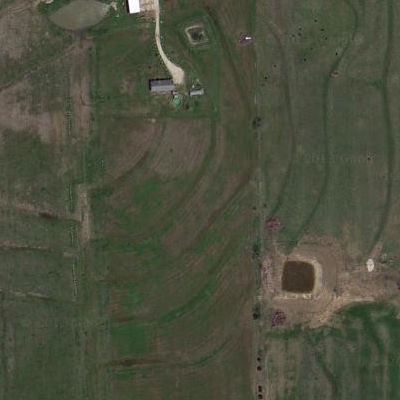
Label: Grass